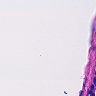
Metastatic tissue present: no